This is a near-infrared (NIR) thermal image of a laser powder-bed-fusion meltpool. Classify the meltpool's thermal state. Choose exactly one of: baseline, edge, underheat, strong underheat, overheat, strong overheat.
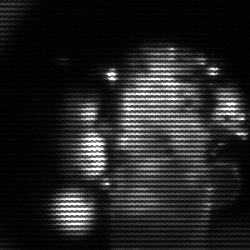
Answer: strong underheat